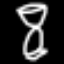
Label: hourglass